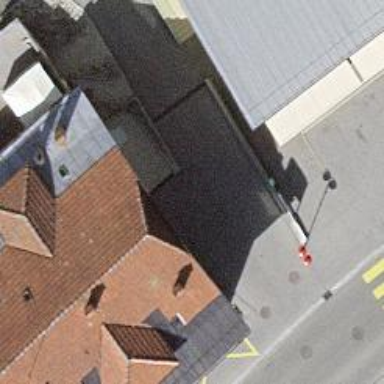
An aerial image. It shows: Post office.